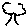
Label: tree